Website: home-depot
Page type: order-tracking
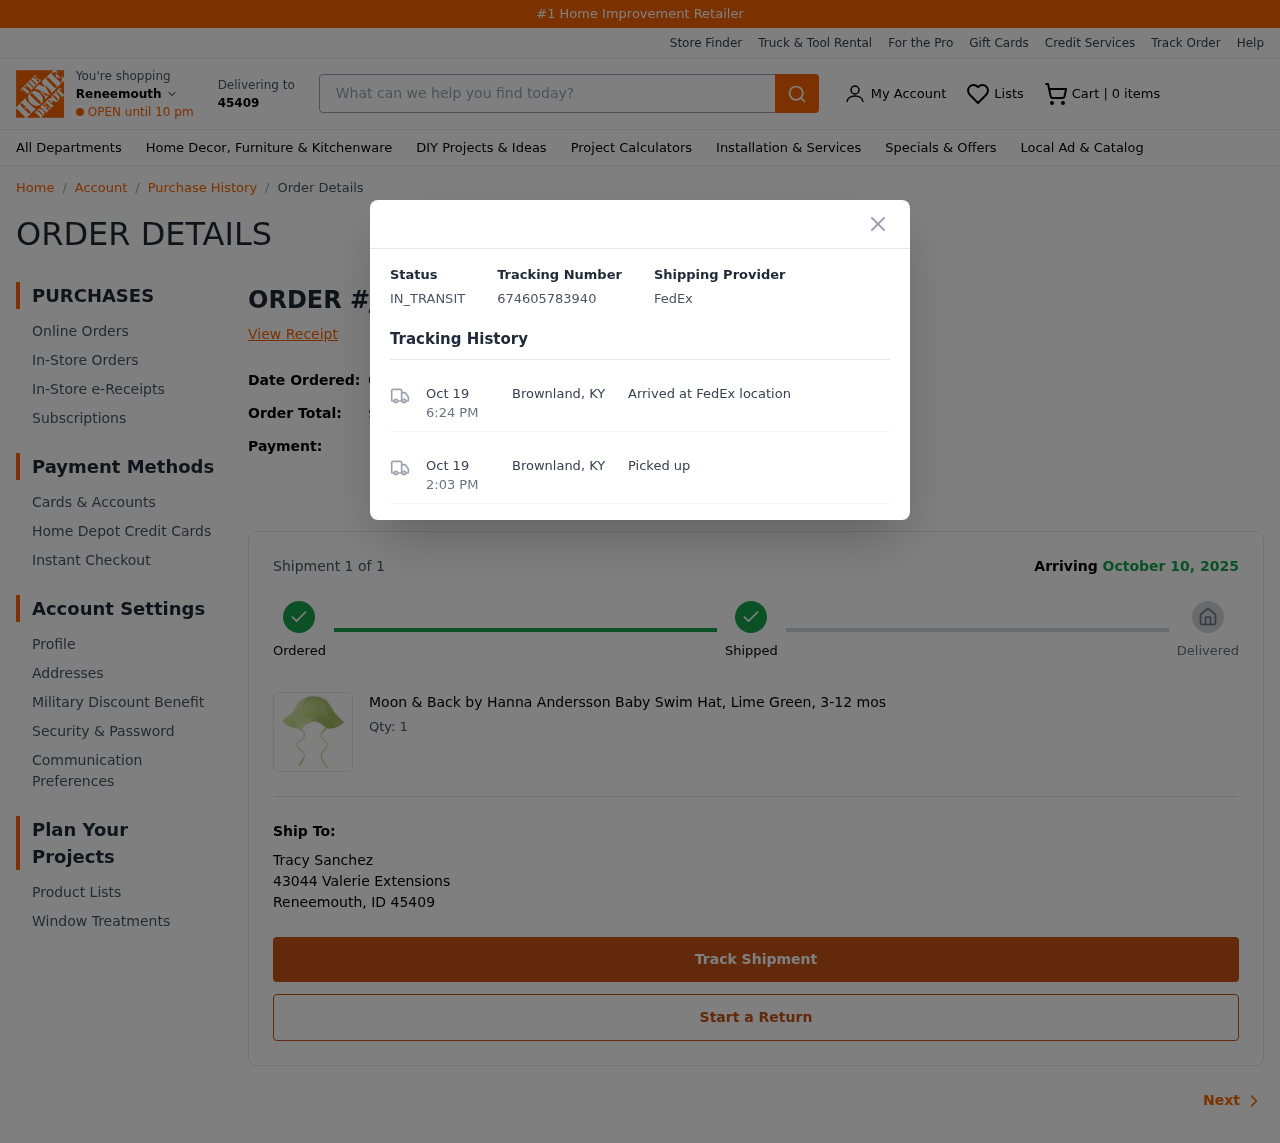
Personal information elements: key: PII_CARD_LAST4
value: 5804
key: PII_CITY
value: Reneemouth
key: PII_CITY_STATE_ZIP
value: Reneemouth, ID 45409
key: PII_FULLNAME
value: Tracy Sanchez
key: PII_POSTCODE
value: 45409
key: PII_STREET
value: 43044 Valerie Extensions
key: PII_CITY_STATE2
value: Brownland, KY
Product elements: key: PRODUCT1_NAME
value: Moon & Back by Hanna Andersson Baby Swim Hat, Lime Green, 3-12 mos
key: PRODUCT1_QUANTITY
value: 1
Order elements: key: ORDER_NUM_ITEMS
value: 0
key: ORDER_ID
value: #JG178778252
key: ORDER_DATE
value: October 06, 2025
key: ORDER_TOTAL
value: $33.49
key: ORDER_SUBTOTAL
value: $30.95
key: ORDER_SHIPPING_COST
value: FREE
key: ORDER_TAX
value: $2.54
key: ORDER_NUM_ITEMS
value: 1
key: ORDER_DELIVERY_DATE
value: October 10, 2025
Search elements: key: HEADER_SEARCH
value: What can we help you find today?
Other elements: key: TRACKING_NUMBER
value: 674605783940
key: TRACKING_DATE1
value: Oct 19
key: TRACKING_TIME1
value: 6:24 PM
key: TRACKING_DATE2
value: Oct 19
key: TRACKING_TIME2
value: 2:03 PM